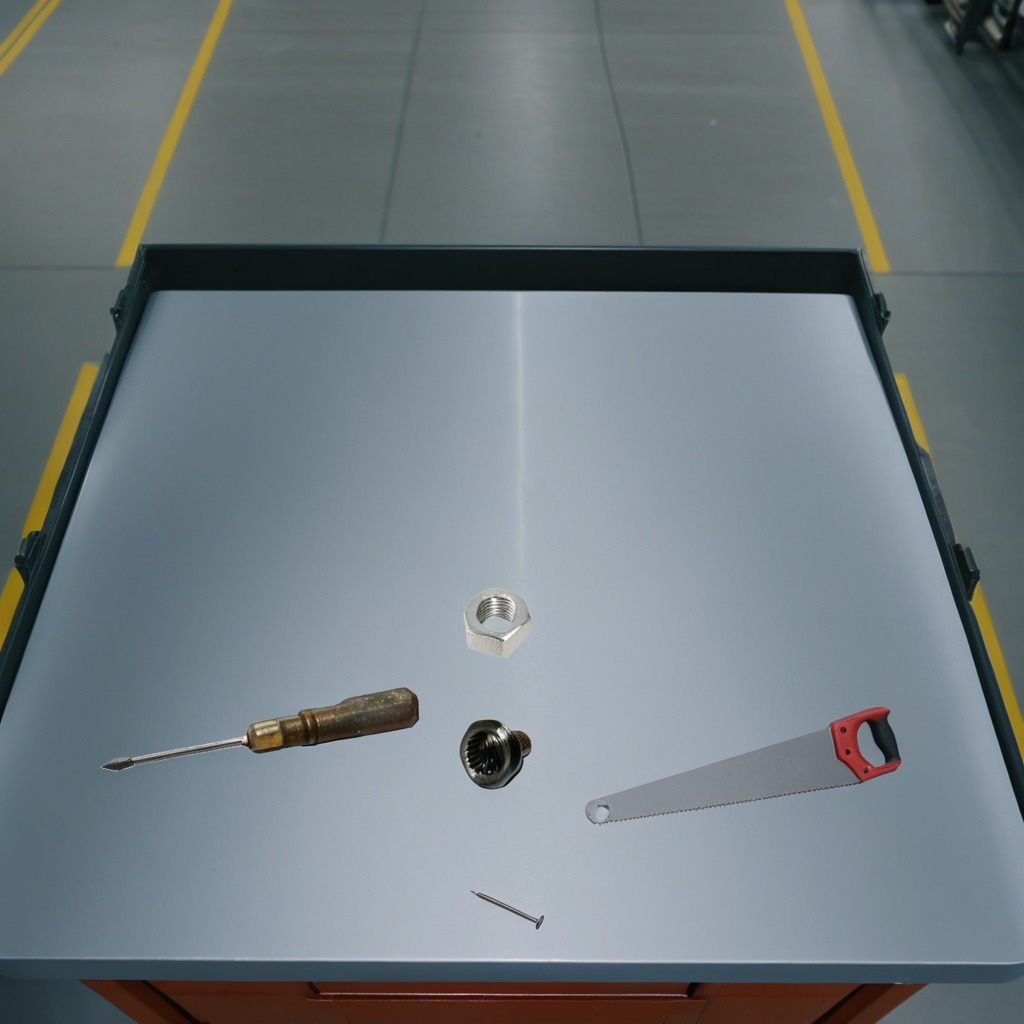
A metal machine screw, an iron nail, a handheld metal saw, a screwdriver, and a metal nut are lying on the toolbox surface.